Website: macys
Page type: account-dashboard
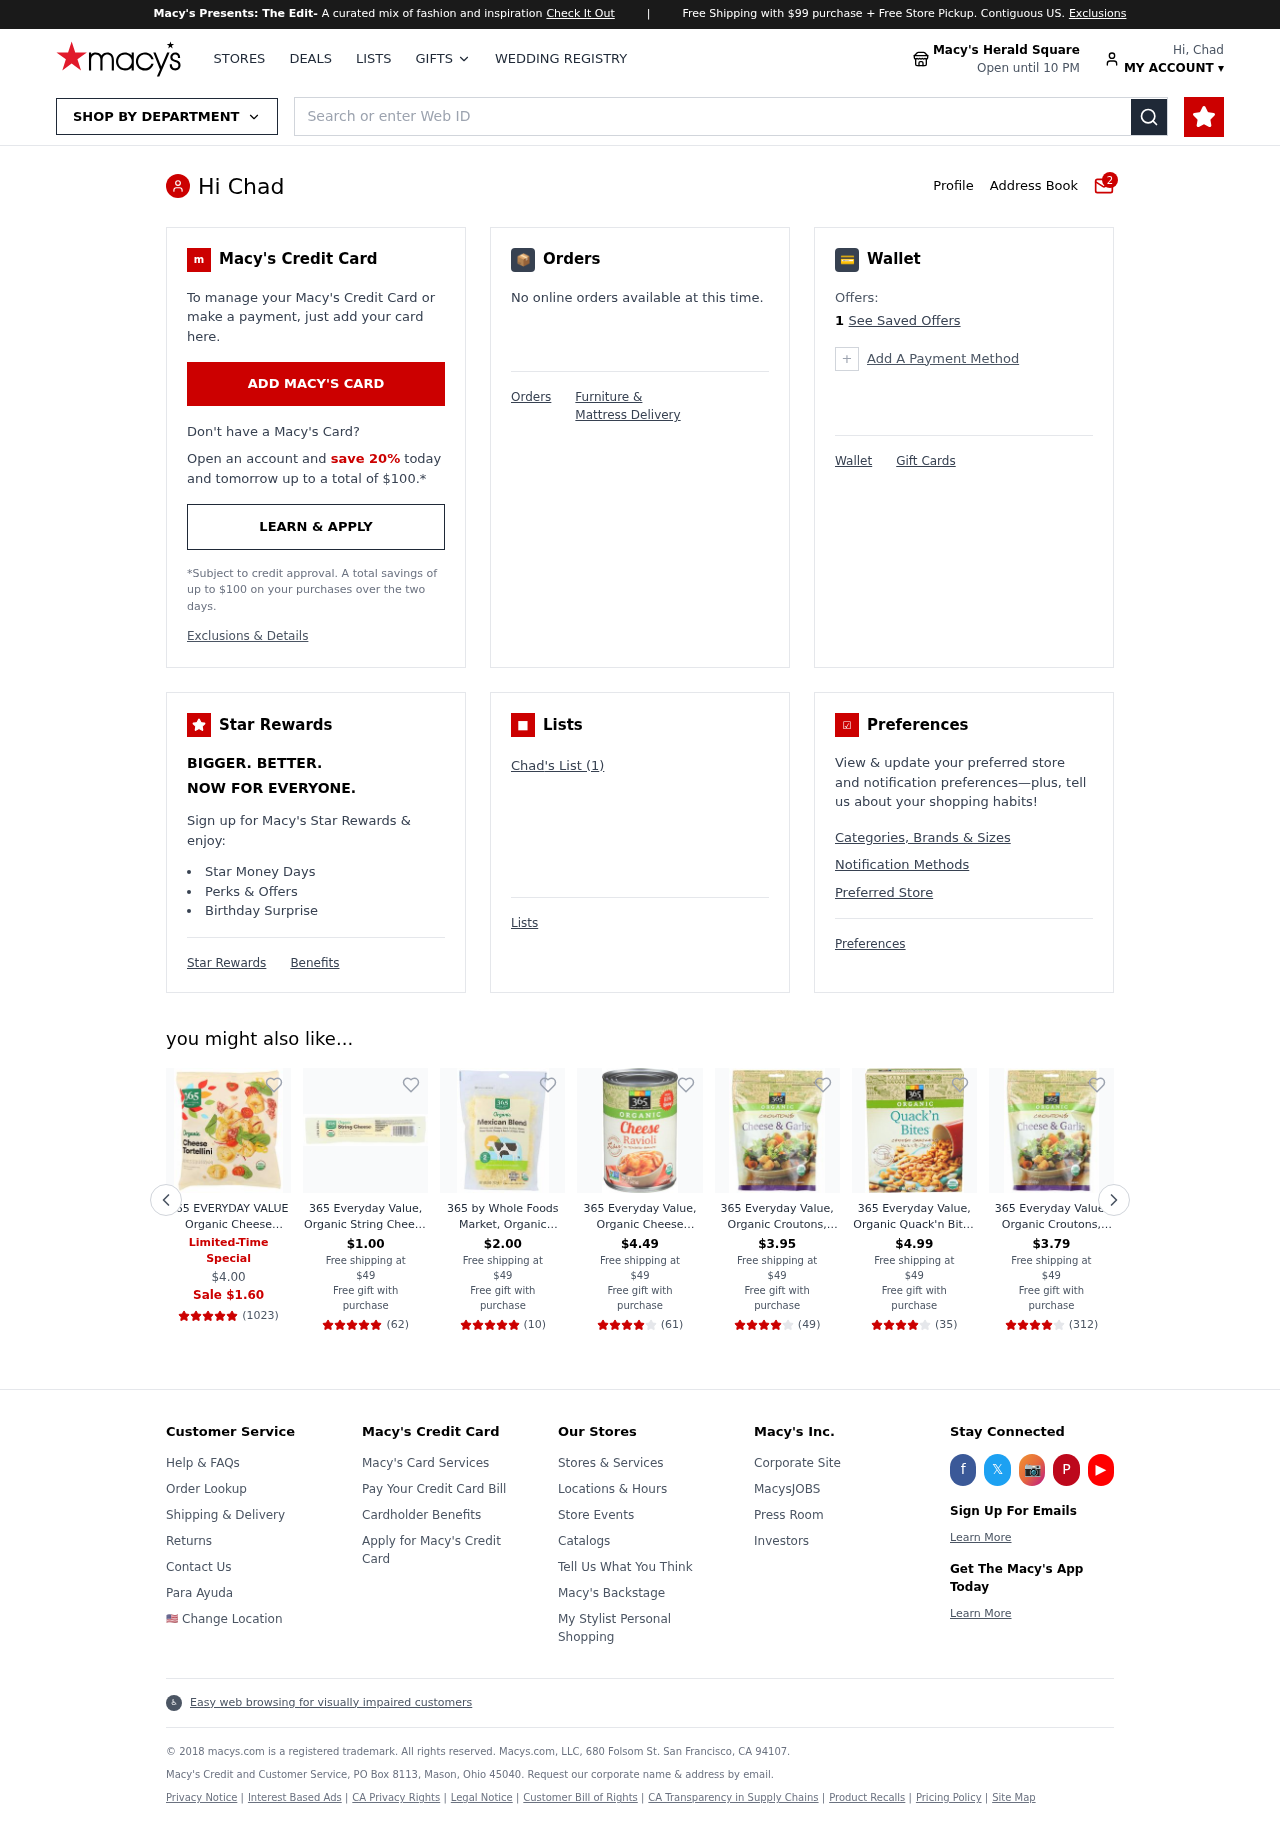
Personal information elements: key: PII_FIRSTNAME
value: Chad
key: PII_LOCATION1_NAME
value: Macy's Herald Square
Product elements: key: PRODUCT1_NAME
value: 365 EVERYDAY VALUE Organic Cheese Tortellini, 22 OZ
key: PRODUCT1_NUM_RATINGS
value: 1023
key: PRODUCT1_PRICE
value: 4
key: PRODUCT1_RATING
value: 4.7
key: PRODUCT2_NAME
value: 365 Everyday Value, Organic String Cheese (Single), 1 oz
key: PRODUCT2_NUM_RATINGS
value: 62
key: PRODUCT2_PRICE
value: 1
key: PRODUCT2_RATING
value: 4.8
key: PRODUCT3_NAME
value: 365 by Whole Foods Market, Organic Cheese Shreds, Mexican Blend, 8 Ounce
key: PRODUCT3_NUM_RATINGS
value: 10
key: PRODUCT3_PRICE
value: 2
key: PRODUCT3_RATING
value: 4.5
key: PRODUCT4_NAME
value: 365 Everyday Value, Organic Cheese Ravioli in Tomato Sauce, 15 oz
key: PRODUCT4_NUM_RATINGS
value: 61
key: PRODUCT4_PRICE
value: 4.49
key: PRODUCT4_RATING
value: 3.6
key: PRODUCT5_NAME
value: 365 Everyday Value, Organic Croutons, Cheese & Garlic, 4.5 oz
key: PRODUCT5_NUM_RATINGS
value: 49
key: PRODUCT5_PRICE
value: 3.95
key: PRODUCT5_RATING
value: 4
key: PRODUCT6_NAME
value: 365 Everyday Value, Organic Quack'n Bites Cheese Crackers, 5.5 oz
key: PRODUCT6_NUM_RATINGS
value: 35
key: PRODUCT6_PRICE
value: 4.99
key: PRODUCT6_RATING
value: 4.2
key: PRODUCT7_NAME
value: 365 Everyday Value, Organic Croutons, Cheese & Garlic, 4.5 oz
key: PRODUCT7_NUM_RATINGS
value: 312
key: PRODUCT7_PRICE
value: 3.79
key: PRODUCT7_RATING
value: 4.3
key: PRODUCT1_SALE_PRICE
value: Sale $1.60
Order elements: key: ORDER_FREE_SHIPPING_MIN
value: $99
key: ORDER_STORE_HOURS
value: Open until 10 PM
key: ORDER_NUM_MESSAGES
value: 2
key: ORDER_DISCOUNT_PERCENT
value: save 20%
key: ORDER_MAX_SAVINGS
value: $100
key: ORDER_MAX_SAVINGS2
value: $100
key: ORDER_NUM_OFFERS
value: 1
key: ORDER_NUM_LIST_ITEMS
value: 1
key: ORDER_FREE_SHIPPING_THRESHOLD
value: $49
Search elements: key: HEADER_SEARCH
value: Search or enter Web ID